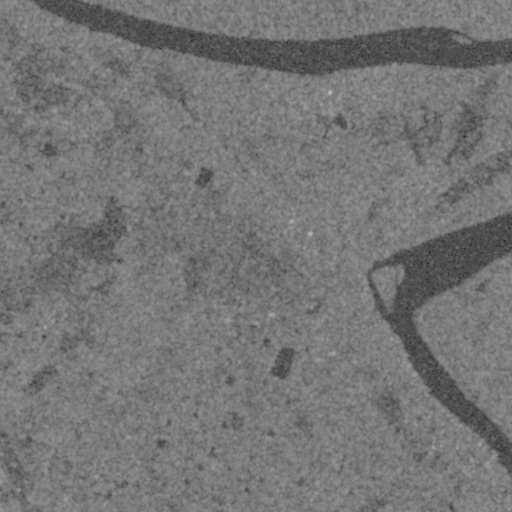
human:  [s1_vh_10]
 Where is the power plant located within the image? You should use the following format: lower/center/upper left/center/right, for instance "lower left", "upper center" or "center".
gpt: The power plant is located in the lower left of the image.
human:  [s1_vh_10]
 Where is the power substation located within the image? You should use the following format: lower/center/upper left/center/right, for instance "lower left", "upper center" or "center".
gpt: The power substation is located in the lower left of the image.
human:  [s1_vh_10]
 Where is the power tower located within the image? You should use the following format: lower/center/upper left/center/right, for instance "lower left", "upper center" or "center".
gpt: There is no power tower in the image.

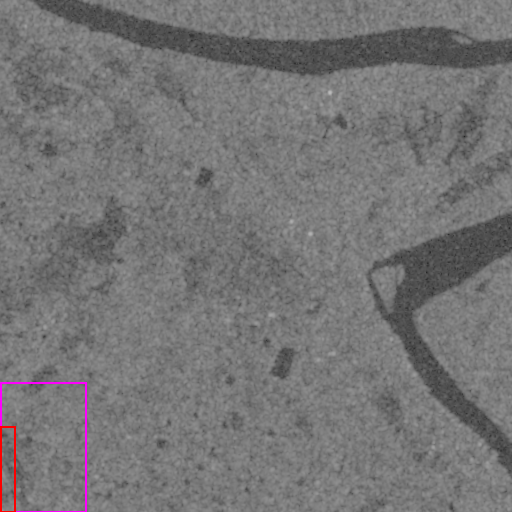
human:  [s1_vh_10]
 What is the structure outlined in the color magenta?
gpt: The structure outlined in magenta is a power plant.
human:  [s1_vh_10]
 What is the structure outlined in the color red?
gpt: The structure outlined in red is a power substation.
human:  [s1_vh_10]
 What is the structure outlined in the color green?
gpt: There is no green outline.